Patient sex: M
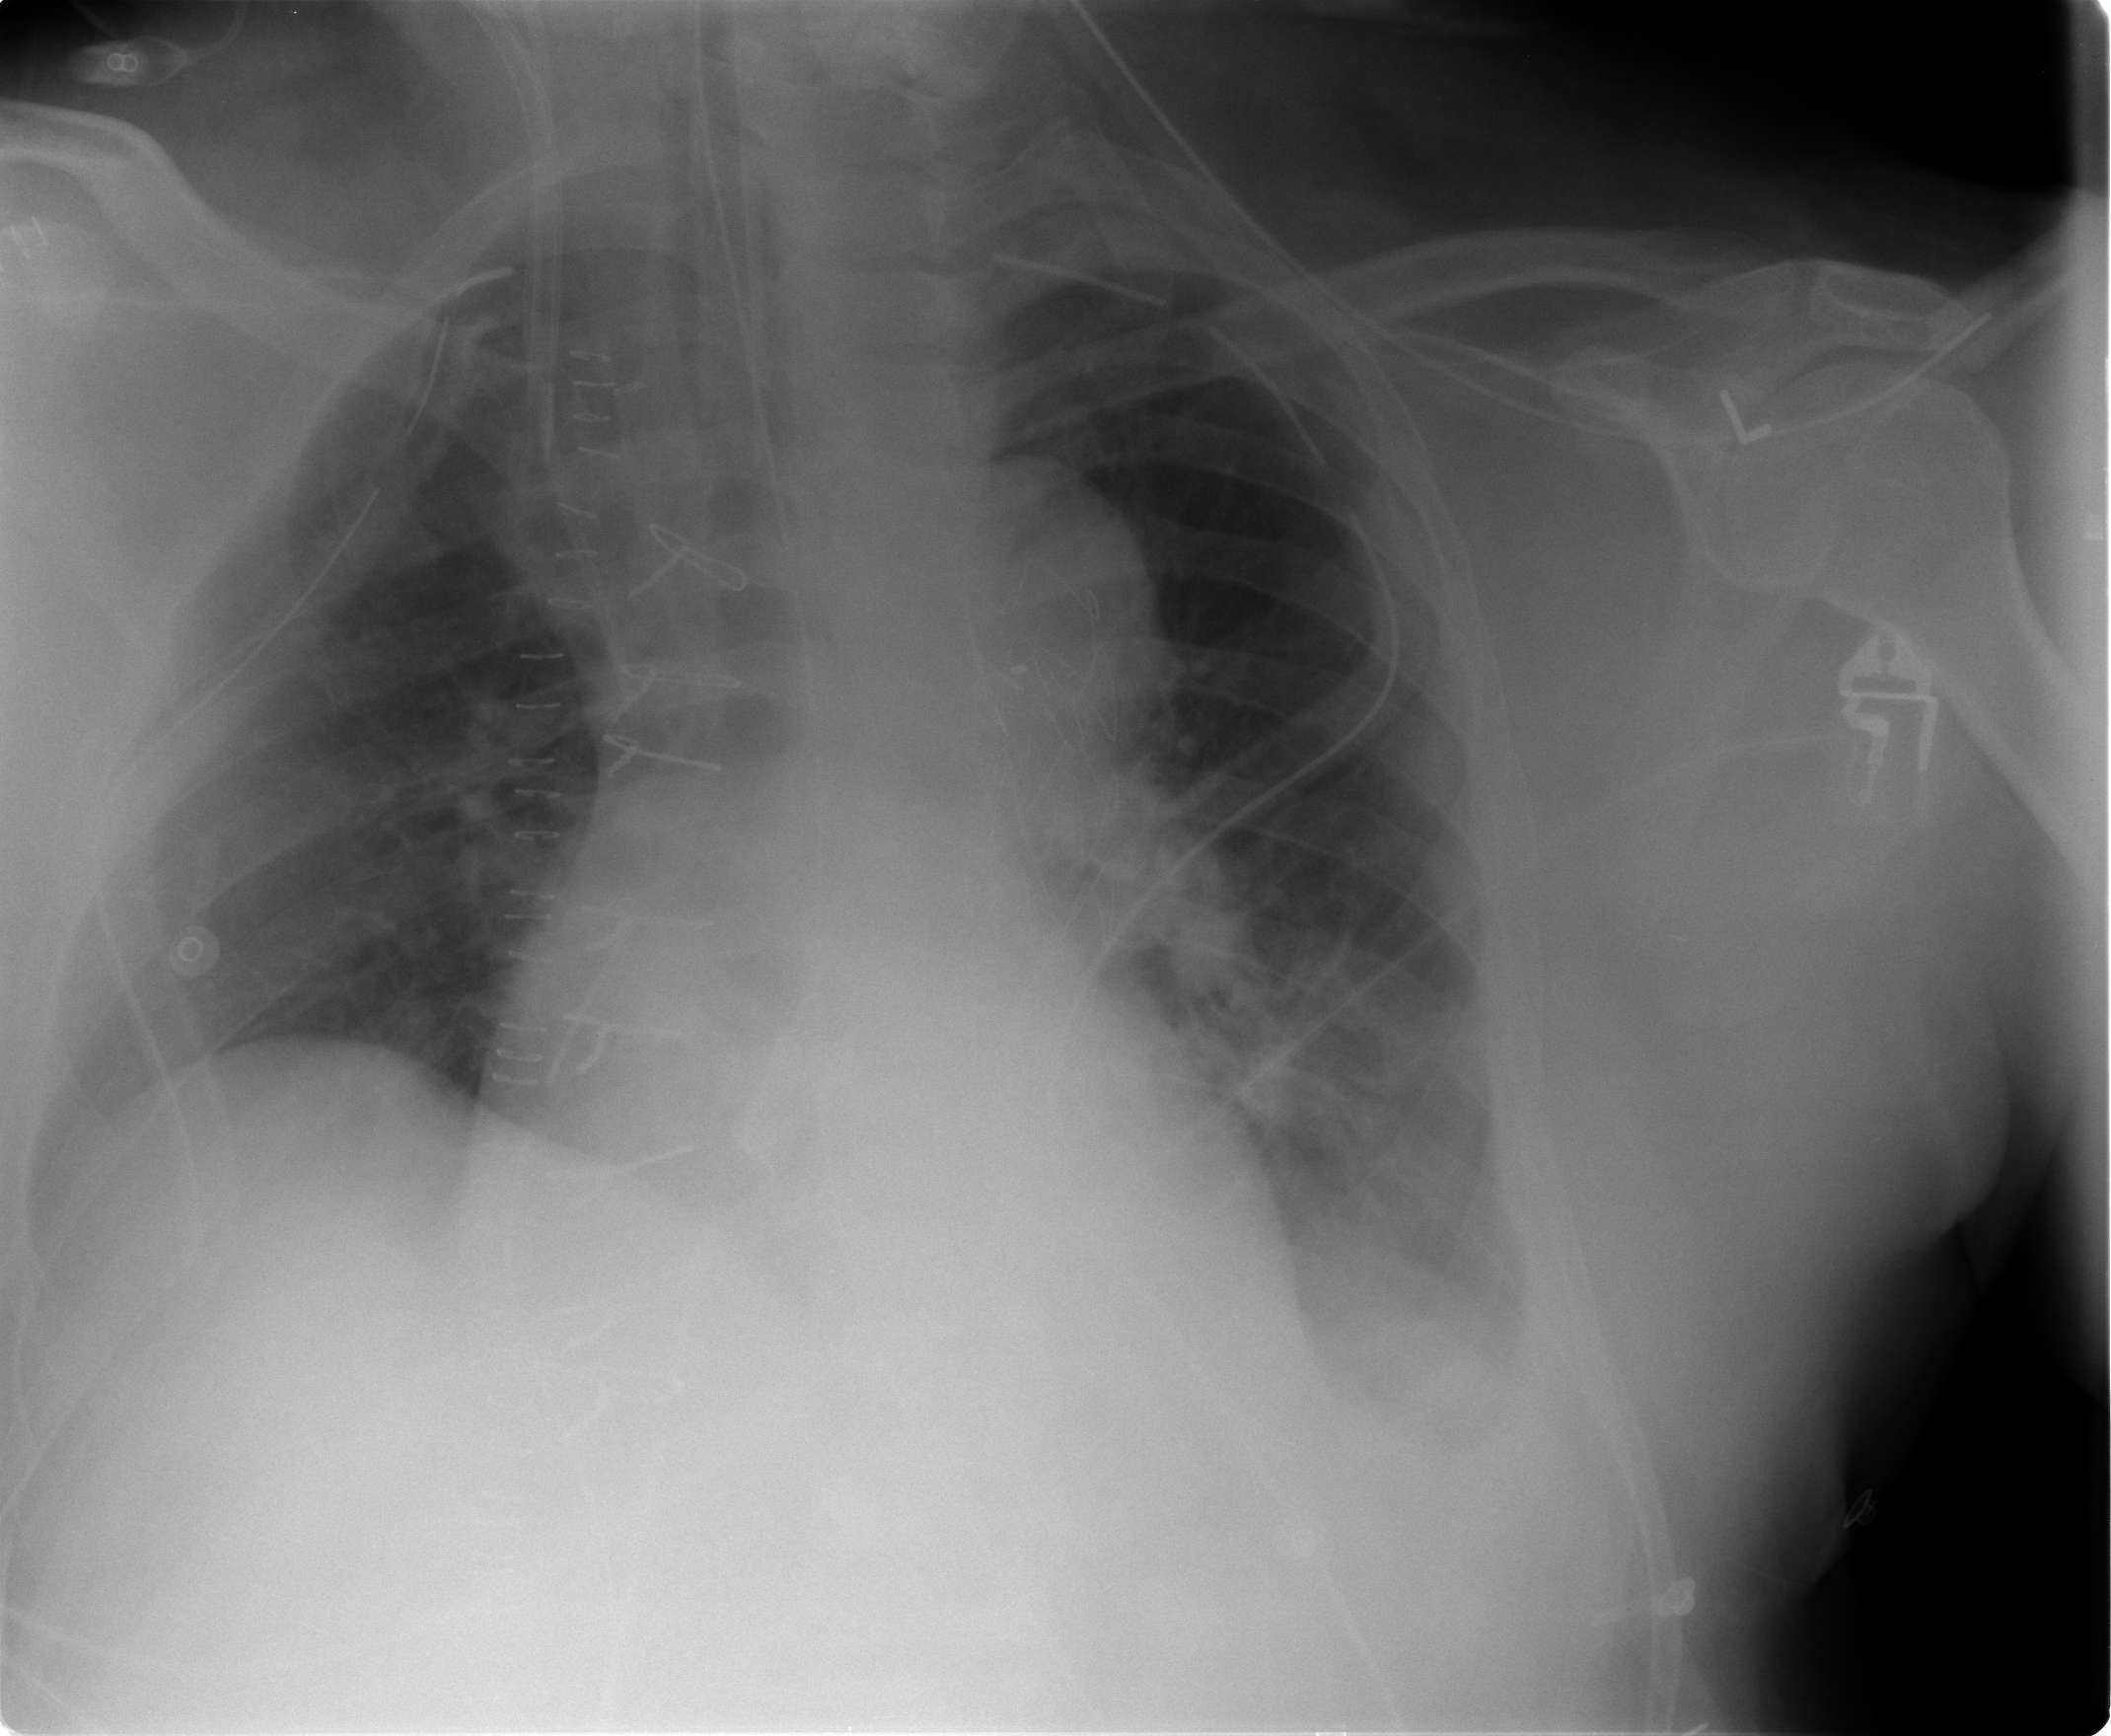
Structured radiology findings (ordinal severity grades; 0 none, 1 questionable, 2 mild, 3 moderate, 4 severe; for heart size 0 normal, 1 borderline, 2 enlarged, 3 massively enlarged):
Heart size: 2
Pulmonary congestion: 0
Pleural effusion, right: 0
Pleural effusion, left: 3
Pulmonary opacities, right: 0
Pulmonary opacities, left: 2
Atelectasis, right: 0
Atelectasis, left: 0